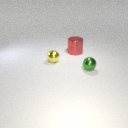
large red metal cylinder behind small green metal sphere